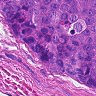
Metastatic tissue present: yes